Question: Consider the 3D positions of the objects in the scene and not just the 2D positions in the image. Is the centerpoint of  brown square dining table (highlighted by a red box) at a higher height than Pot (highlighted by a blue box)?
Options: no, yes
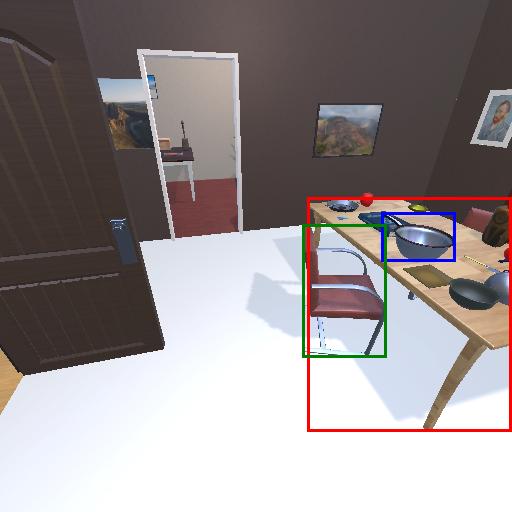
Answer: no